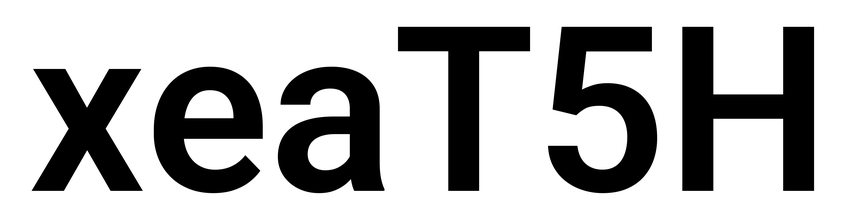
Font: Roboto_SemiBold